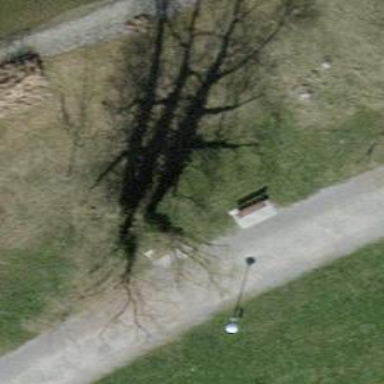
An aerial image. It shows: Brown bench in the vicinity.